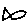
Label: fish